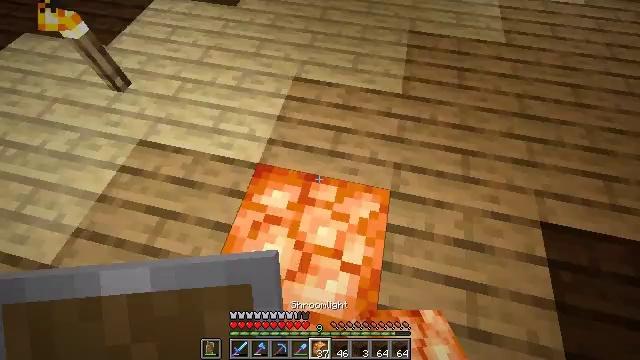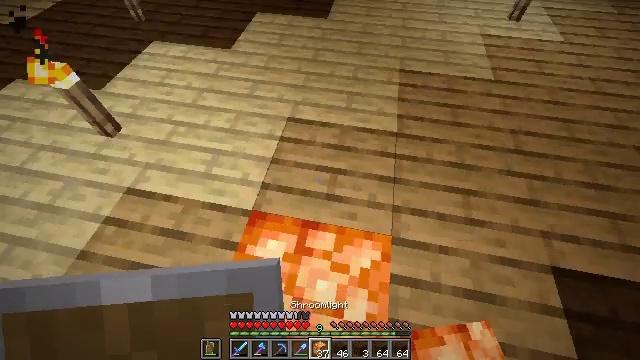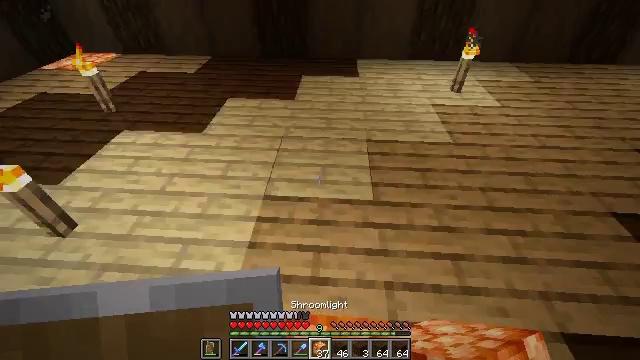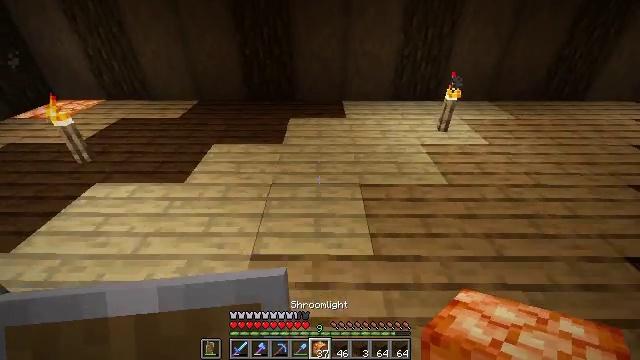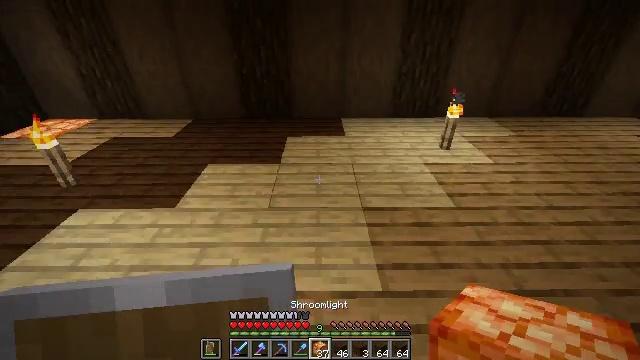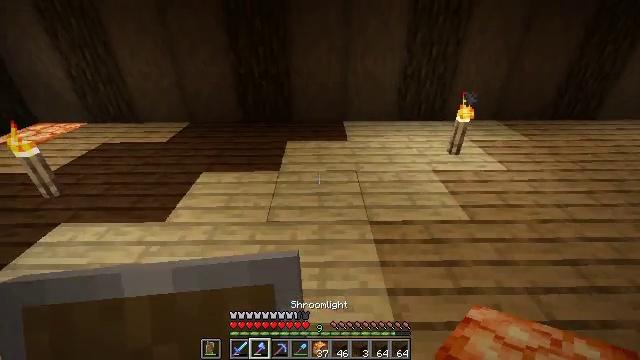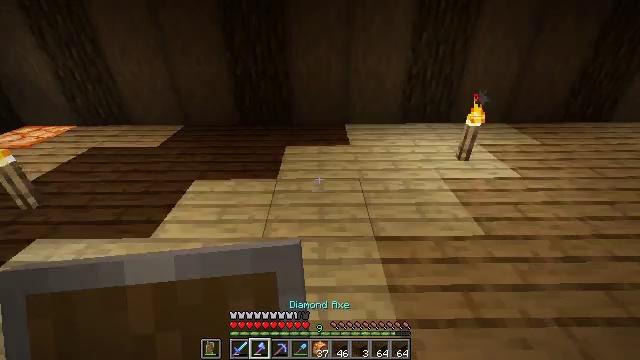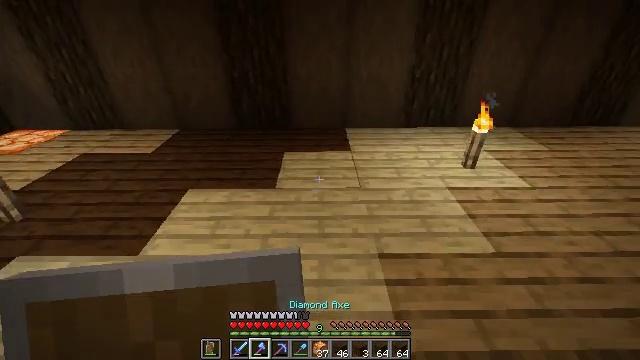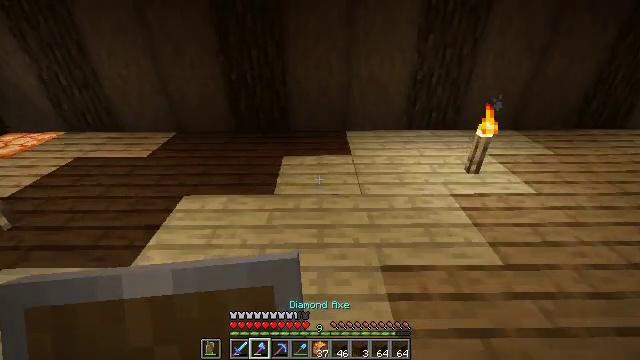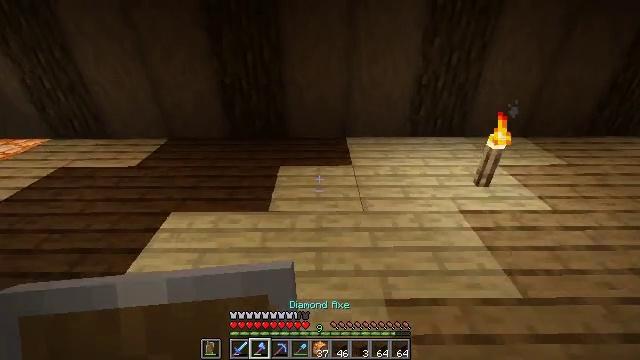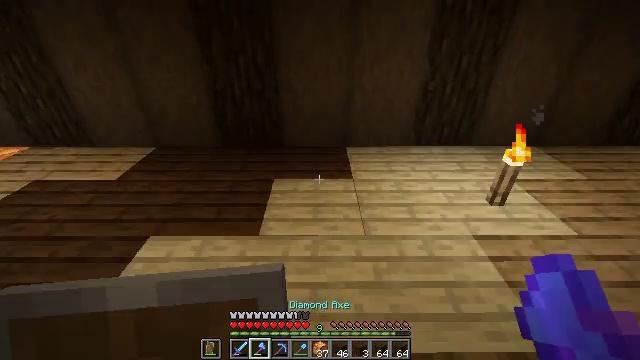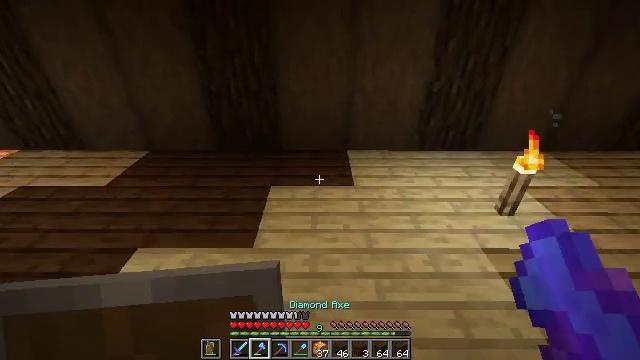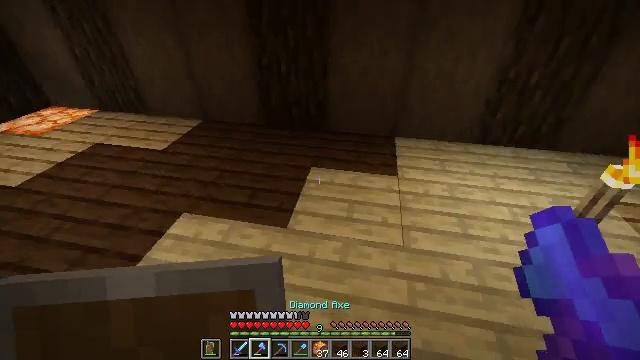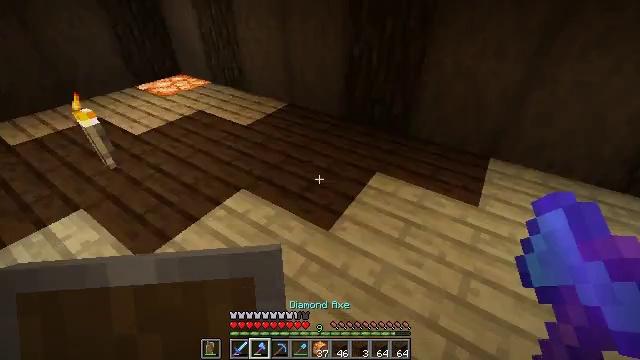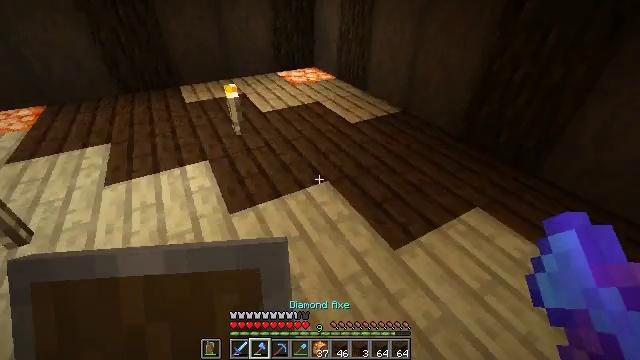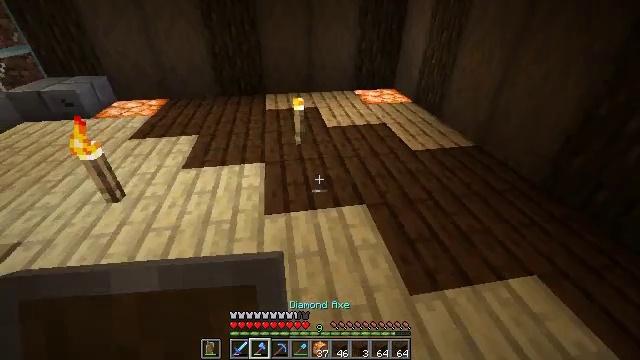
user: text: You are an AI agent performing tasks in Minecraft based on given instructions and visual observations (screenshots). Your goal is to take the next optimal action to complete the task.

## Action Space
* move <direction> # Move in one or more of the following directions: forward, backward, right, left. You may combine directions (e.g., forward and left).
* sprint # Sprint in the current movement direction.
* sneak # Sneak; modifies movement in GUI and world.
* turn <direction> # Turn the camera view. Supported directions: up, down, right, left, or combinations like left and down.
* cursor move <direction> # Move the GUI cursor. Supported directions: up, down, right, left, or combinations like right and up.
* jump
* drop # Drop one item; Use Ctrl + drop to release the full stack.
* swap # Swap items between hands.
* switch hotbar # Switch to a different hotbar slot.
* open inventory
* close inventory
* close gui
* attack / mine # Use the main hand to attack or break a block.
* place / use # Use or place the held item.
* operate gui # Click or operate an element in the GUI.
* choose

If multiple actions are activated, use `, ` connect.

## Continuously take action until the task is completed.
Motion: motion action
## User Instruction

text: Collect dark oak planks from a structure.
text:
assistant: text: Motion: move forward, turn right and up
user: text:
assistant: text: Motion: move forward, turn right and up
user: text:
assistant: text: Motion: move forward, turn right and up
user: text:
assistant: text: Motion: move forward, turn up
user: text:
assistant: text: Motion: move forward, switch to hotbar 2
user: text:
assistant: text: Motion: move forward, switch to hotbar 2
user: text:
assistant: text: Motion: move forward, switch to hotbar 2
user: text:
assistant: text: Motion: move forward
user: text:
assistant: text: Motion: move forward
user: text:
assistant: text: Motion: move forward
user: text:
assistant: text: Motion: move forward
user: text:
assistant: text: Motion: move forward and move right, turn left and down
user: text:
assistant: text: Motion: move right, turn left and down
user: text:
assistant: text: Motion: move right, turn left
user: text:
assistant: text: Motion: move right, turn left and up
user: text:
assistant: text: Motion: move right, turn left
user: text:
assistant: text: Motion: move right, turn right
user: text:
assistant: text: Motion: move right
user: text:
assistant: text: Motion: move right
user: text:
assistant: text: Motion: move back and move right, turn left
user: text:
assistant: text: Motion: move back and move right, turn left
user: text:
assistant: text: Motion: move back and move right, turn left and up
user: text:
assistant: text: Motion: move back and move right, turn left and up
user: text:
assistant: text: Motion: move back
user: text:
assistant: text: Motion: move back, turn right and down
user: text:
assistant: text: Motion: move back, turn right and down
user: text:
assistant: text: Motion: move back, turn right and down
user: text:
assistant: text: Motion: turn right and down
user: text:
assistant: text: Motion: no_op
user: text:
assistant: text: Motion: no_op